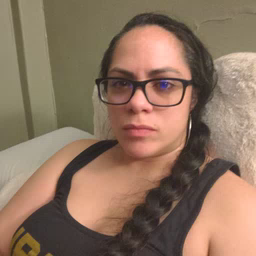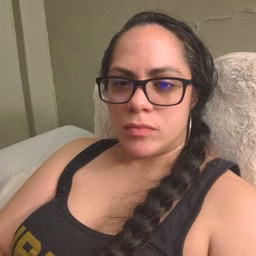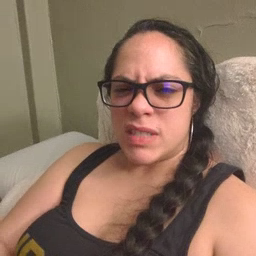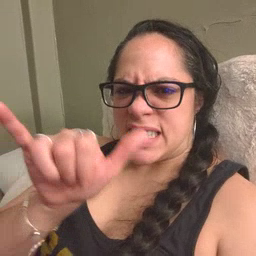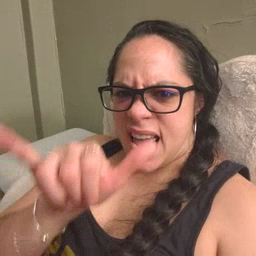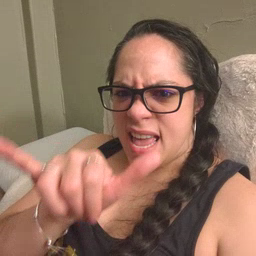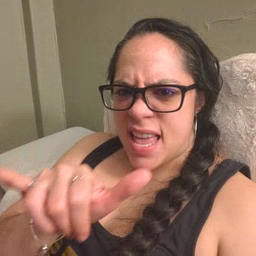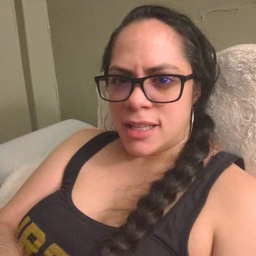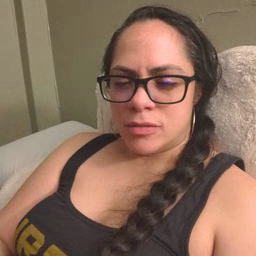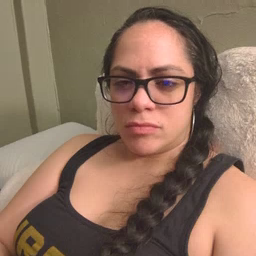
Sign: stay